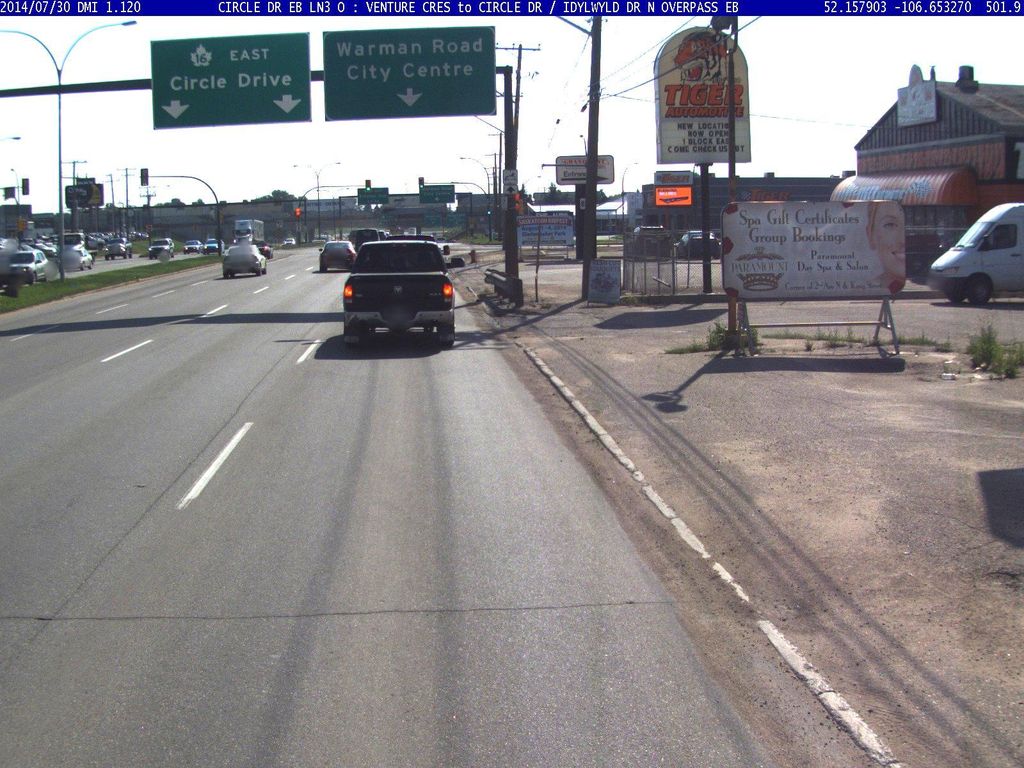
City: saskatoon